Interaction volume radius: 5 \u00c5
Interaction volume height: 25 \u00c5
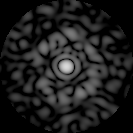
Disorder parameter: 0.821